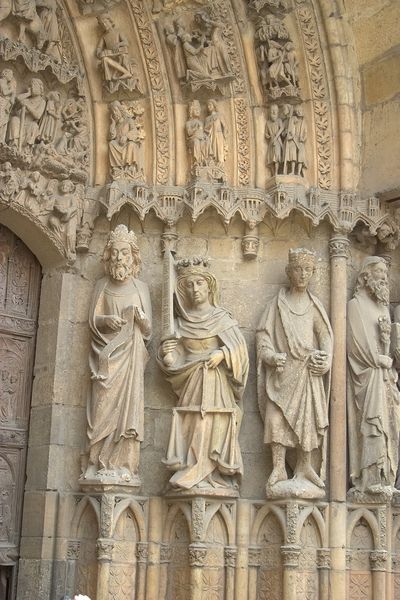
Titel: Kathedrale in Leon
Standort: Léon, Kathedrale (EU - E)
Schlagwörter: säule, säulen, bart, sockel, stein, kirche, krone, bogen, figuren, arch, architecture, church, column, crown, hands, king, men, people, religious, robes, sword, white, face, figures, gray, old, robe, wall, woman, yellow, figurn, foto, eingang, waage, schwert, portal, man, rock, stone, stand, heilige, entrance, etching, beard, saint, youth, photo, sculpture, statue, door, clothes, toga, tympanon, renaissance, cathedral, art, statues, schriftband, religion, christ, pillar, christian, mary, outdoor, carving, saints, tan, doorway, standing, barroque, sone, queen, holding, barefoot, scales, pillars, crowns, carvings, kings, gothic cathedral frieze, gothic cathedral, pillarssaints, pi;;ars, domportal